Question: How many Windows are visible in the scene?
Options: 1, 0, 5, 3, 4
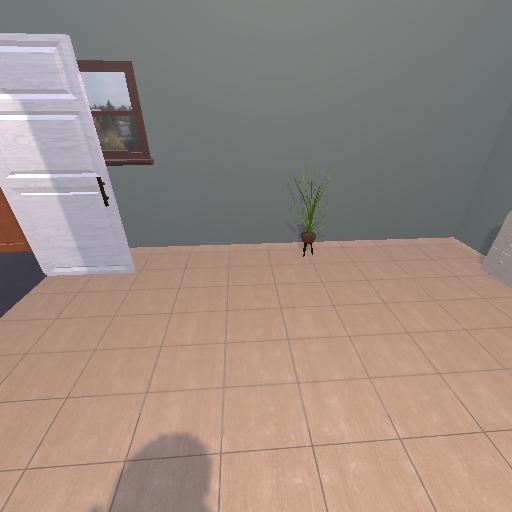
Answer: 1